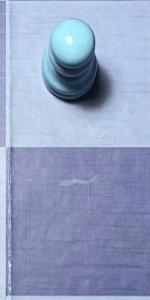
Label: Empty